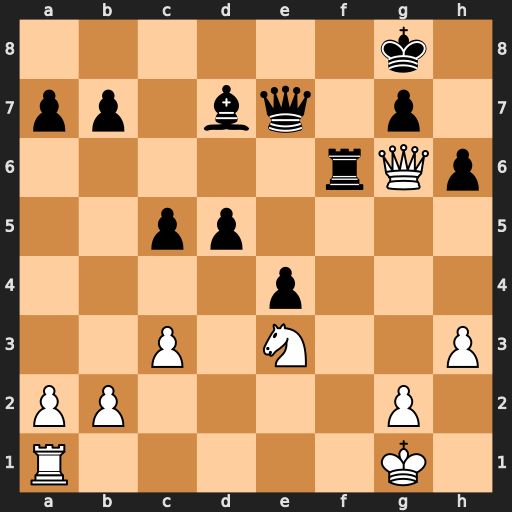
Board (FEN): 6k1/pp1bq1p1/5rQp/2pp4/4p3/2P1N2P/PP4P1/R5K1
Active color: w
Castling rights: -
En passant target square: -
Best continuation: Nxd5 Rxg6 Nxe7+ Kf7 Nxg6